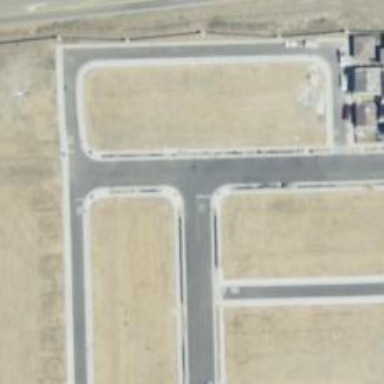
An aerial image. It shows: Unmarked crossing on the road.